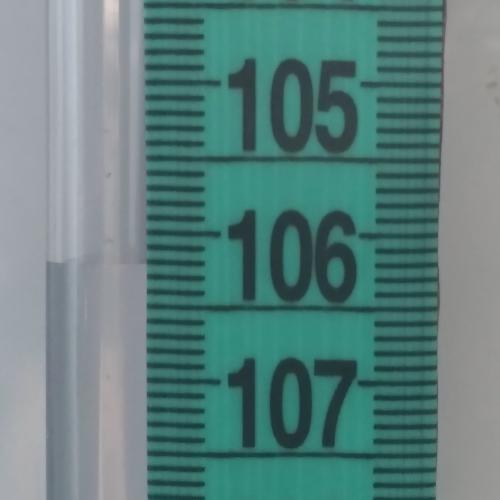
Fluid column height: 106.2 cm